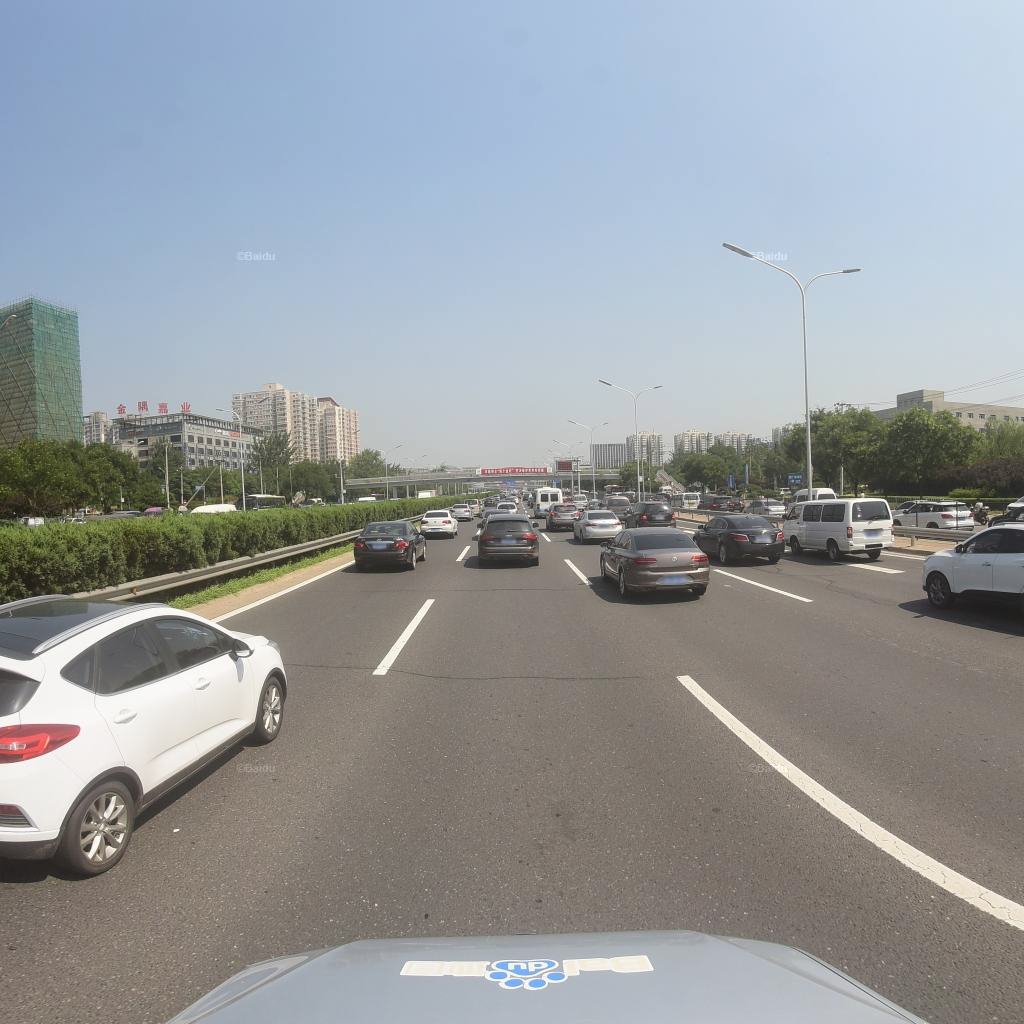
Region: Fengtai
Road damage annotations: transverse patch, transverse patch